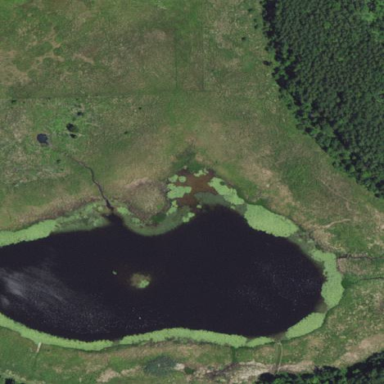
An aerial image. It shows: Pond surrounded by natural water.